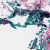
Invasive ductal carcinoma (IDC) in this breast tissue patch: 0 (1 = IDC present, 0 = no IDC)